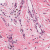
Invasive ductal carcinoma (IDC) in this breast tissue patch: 0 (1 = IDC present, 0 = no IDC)